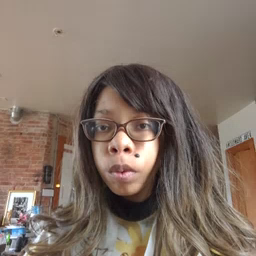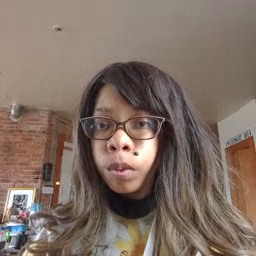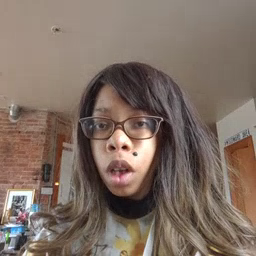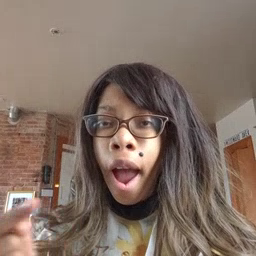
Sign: owie